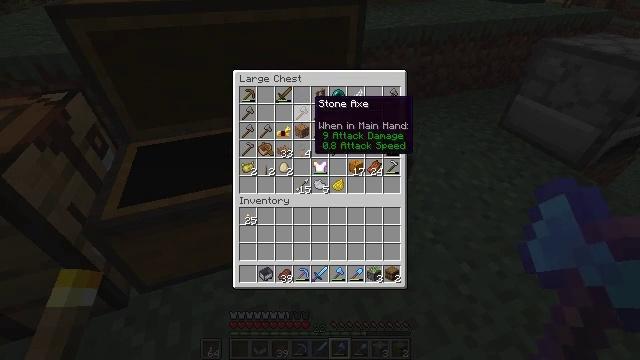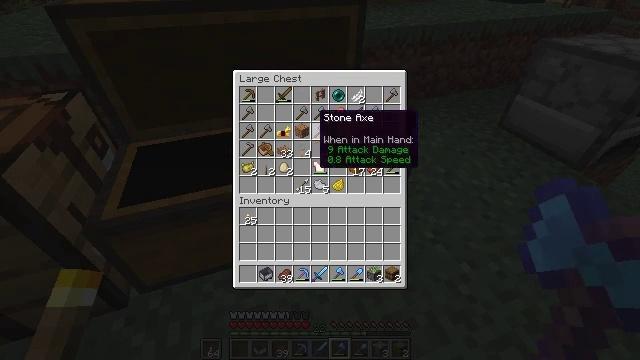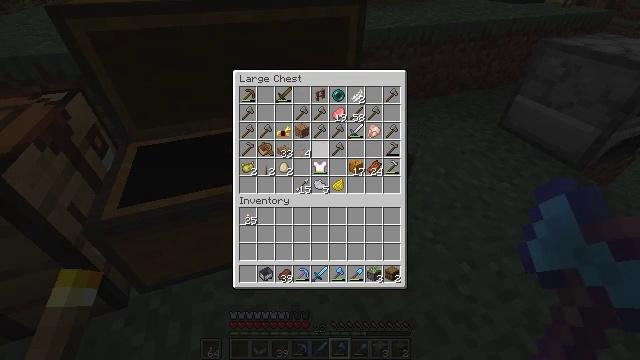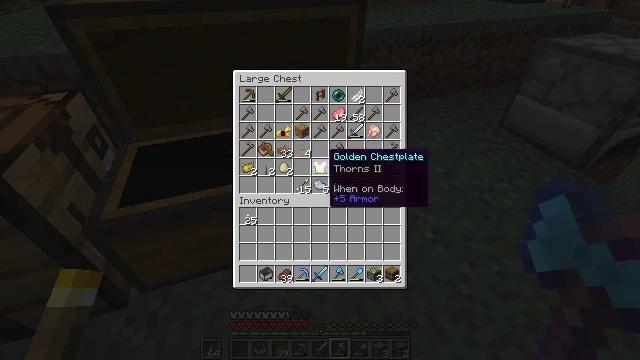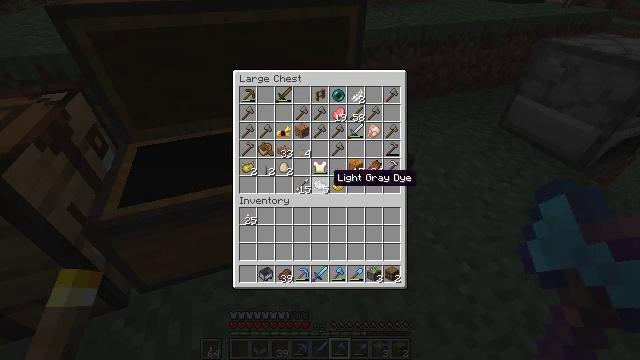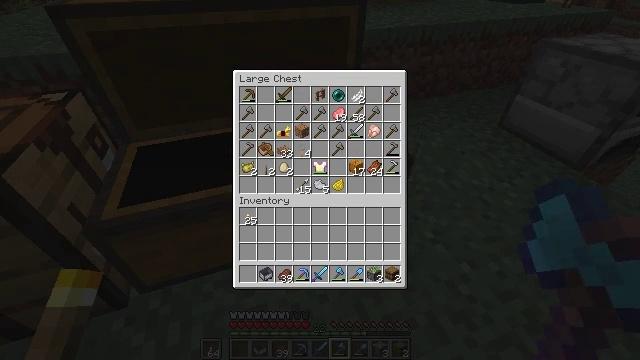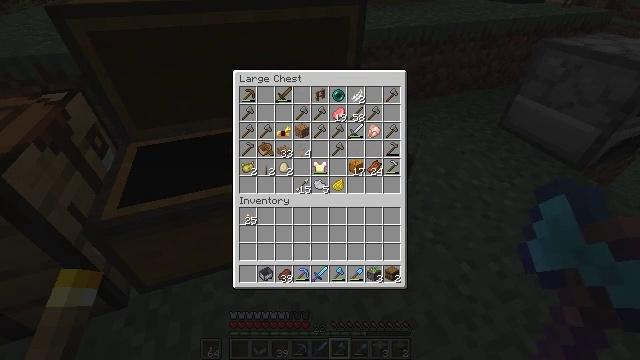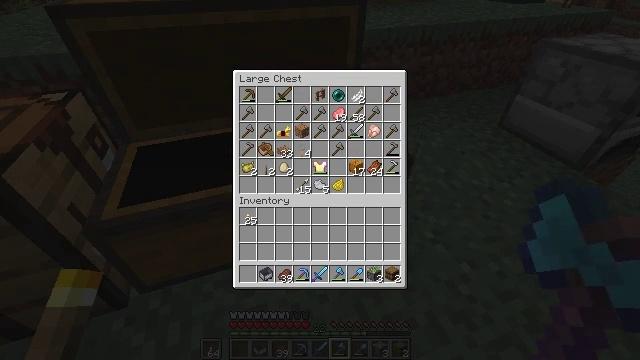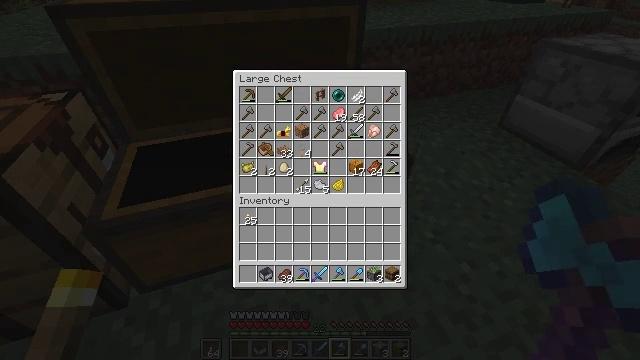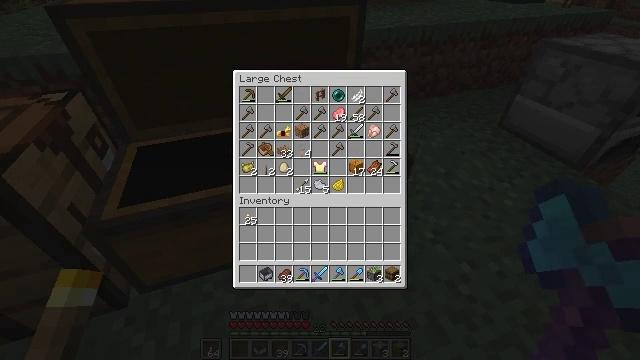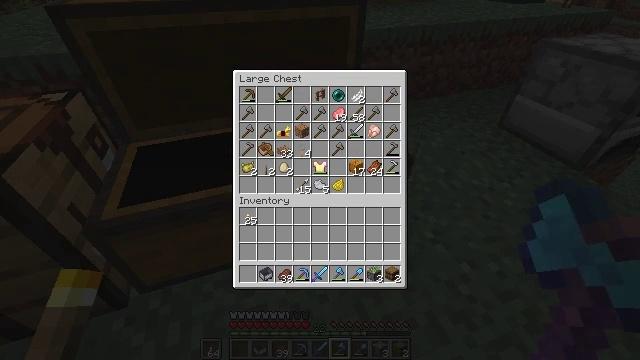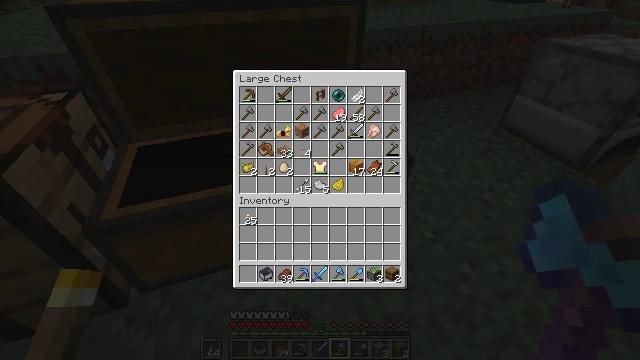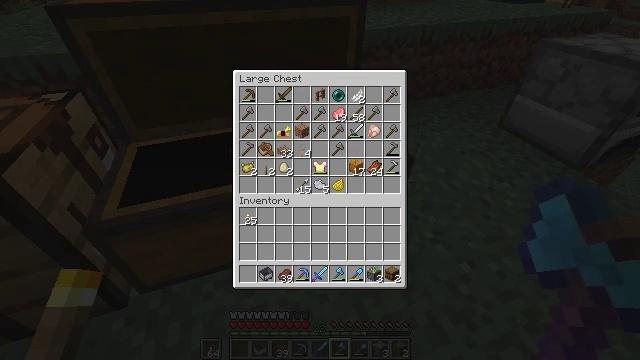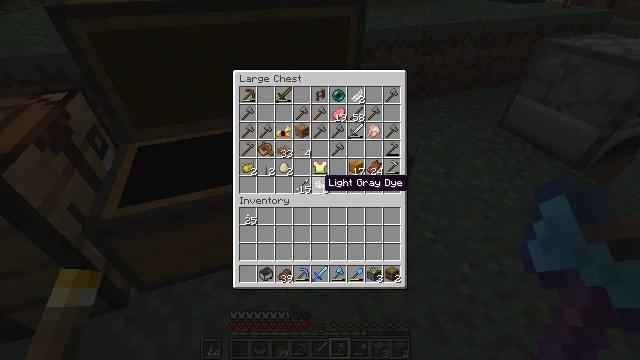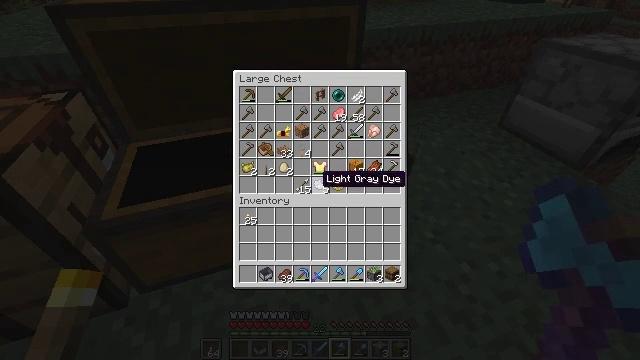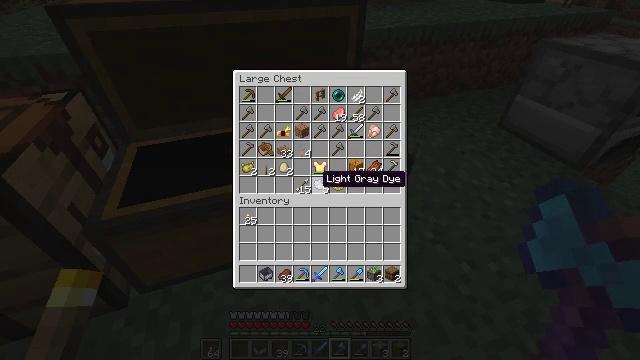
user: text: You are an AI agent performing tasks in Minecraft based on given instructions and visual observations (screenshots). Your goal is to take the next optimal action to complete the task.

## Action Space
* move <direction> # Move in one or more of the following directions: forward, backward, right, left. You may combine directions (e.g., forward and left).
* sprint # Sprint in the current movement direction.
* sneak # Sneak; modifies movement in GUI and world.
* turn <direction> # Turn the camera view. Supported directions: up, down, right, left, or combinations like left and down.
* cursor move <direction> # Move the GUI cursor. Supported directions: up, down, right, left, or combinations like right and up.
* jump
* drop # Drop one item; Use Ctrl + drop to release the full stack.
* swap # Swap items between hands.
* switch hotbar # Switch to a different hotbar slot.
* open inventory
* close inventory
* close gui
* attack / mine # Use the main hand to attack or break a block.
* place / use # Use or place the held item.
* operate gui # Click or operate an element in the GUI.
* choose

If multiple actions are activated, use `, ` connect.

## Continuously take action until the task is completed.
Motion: motion action
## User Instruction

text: Reclaim the chest into your inventory.
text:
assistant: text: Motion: sneak, cursor move down
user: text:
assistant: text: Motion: sneak, cursor move down
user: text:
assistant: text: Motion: sneak, cursor move down
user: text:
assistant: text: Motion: sneak, cursor move down
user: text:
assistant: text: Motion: sneak, cursor move down
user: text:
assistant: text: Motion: sneak
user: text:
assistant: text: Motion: sneak
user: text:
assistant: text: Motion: sneak
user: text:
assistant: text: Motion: sneak
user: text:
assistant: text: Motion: sneak
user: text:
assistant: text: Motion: sneak
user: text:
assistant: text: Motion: sneak
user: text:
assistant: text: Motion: sneak, cursor move left and up
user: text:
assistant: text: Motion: sneak
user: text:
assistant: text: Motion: sneak
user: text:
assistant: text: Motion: sneak
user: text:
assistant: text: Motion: sneak
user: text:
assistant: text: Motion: sneak
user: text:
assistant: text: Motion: sneak
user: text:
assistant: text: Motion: sneak, cursor move left
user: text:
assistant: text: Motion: sneak
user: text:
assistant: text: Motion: sneak
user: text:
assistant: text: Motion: sneak
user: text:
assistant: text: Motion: sneak, operate gui
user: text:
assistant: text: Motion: sneak, operate gui
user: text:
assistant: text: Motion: sneak, operate gui
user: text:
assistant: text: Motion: sneak
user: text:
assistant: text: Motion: sneak
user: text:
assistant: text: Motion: sneak
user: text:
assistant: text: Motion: sneak